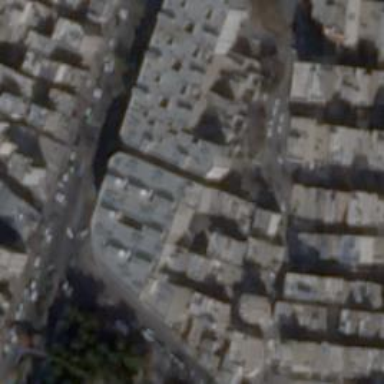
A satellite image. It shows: View of apartment building.